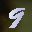
Label: 9